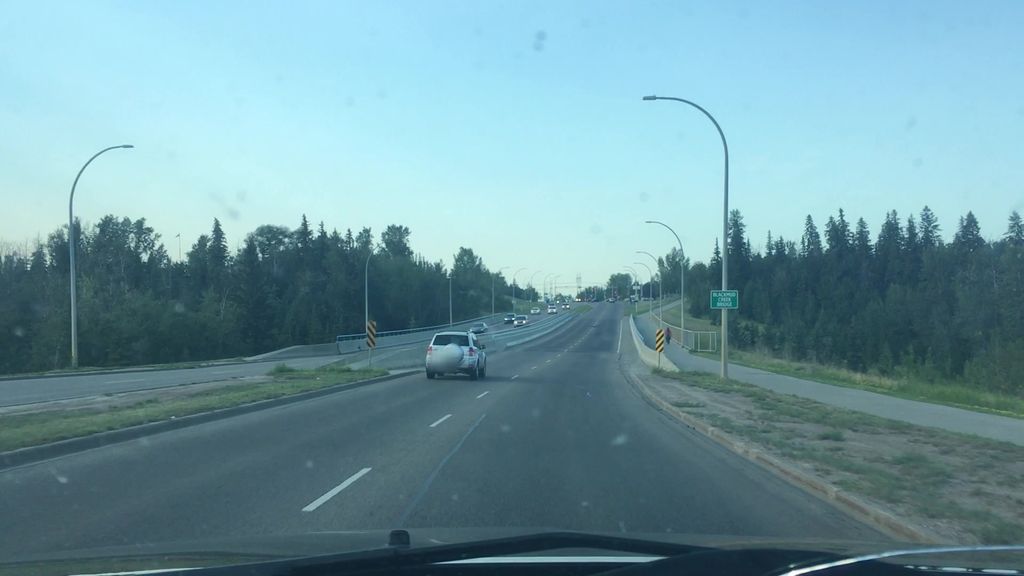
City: edmonton